Here is a 2-D grayscale rendering of raw rotating-machine vibration samples (signal-to-image). What is the most likely rotor condition (normal, misalignment, unbalance, looseness)?
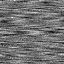
Answer: normal